Interaction volume radius: 5 \u00c5
Interaction volume height: 25 \u00c5
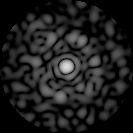
Disorder parameter: 0.8053